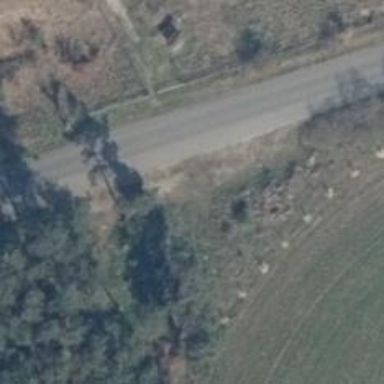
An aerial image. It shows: Emergency access point on the road.